Field crop: tomato
Growth stage: 2
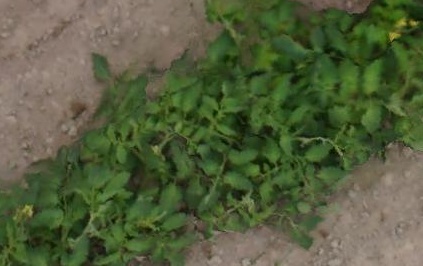
Species: tomato